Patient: sex F, age 60
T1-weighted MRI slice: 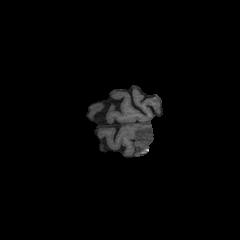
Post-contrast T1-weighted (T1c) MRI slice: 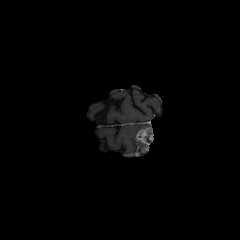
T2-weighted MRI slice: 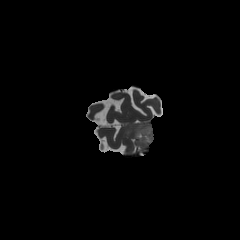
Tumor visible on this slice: yes
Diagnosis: Glioblastoma, IDH-wildtype
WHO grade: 4